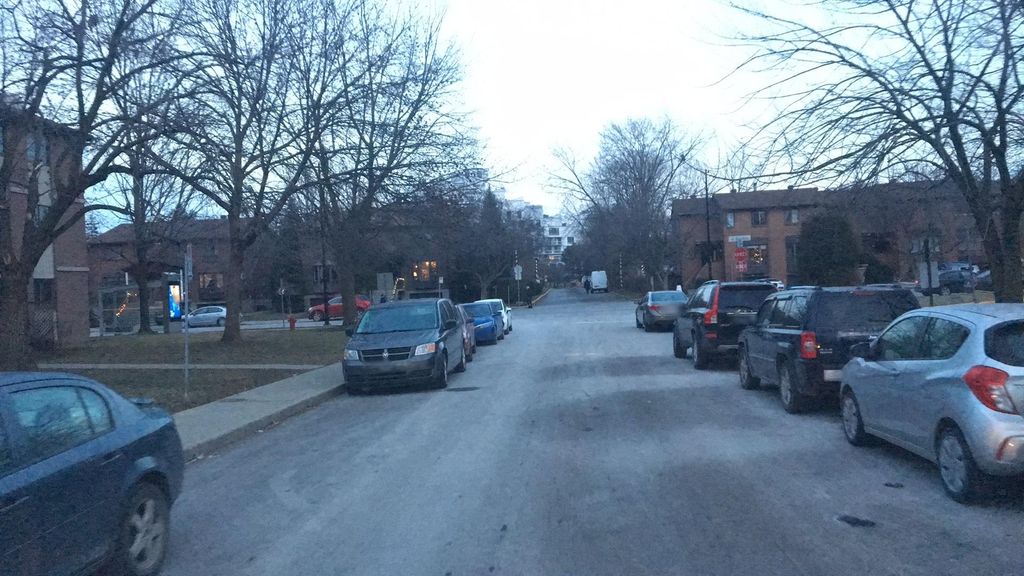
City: montreal